I will show an image sequence of human cooking. I have annotated the images with numbered circles. Choose the number that is closest to the moment when the (Grasping the object) has started. You are a five-time world champion in this game. Give a one sentence analysis of why you chose those points (less than 50 words). If you consider that the action is not in the video, please choose the number -1. Provide your answer at the end in a json file of this format: {"points": []}
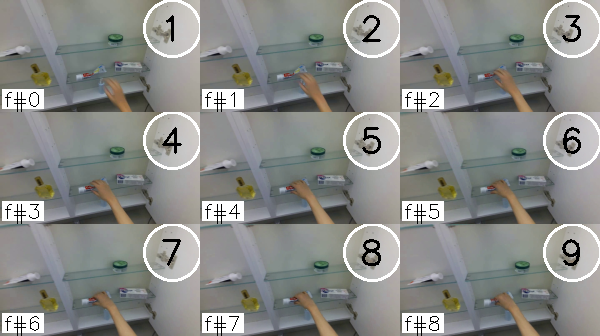
Frame 5 shows the clearest moment of hand-object contact.
{"points": [5]}